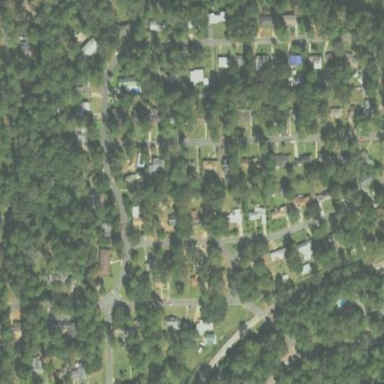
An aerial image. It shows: Single-family residential area.